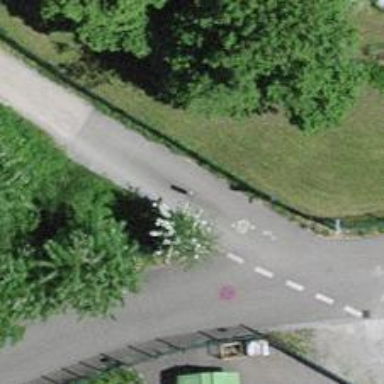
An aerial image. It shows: Bollard barrier.